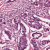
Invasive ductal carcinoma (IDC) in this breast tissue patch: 1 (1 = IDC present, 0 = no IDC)